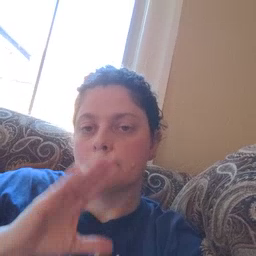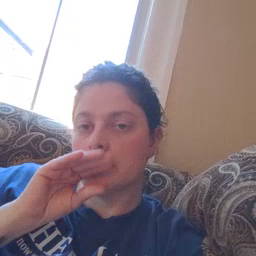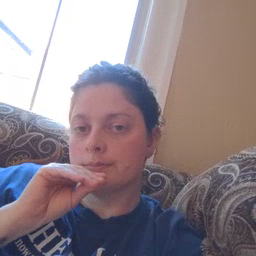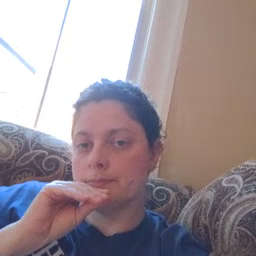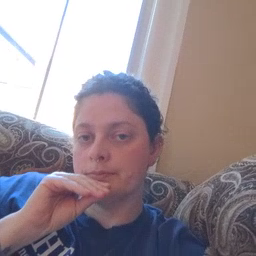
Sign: duck